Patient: sex M, age 72
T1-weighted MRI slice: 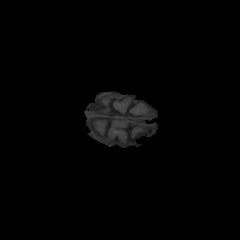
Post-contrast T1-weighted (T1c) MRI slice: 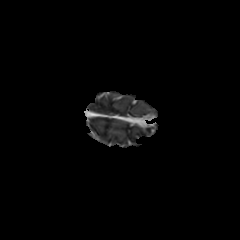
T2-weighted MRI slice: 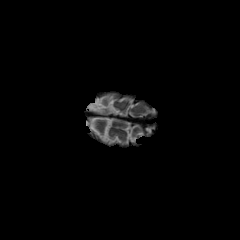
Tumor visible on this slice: no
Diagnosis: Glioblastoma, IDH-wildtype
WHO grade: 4